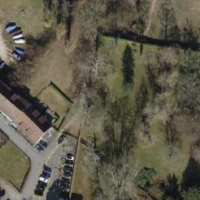
EUNIS habitat code: 53
Species observed at this site:
Argynnis paphia
Macroglossum stellatarum